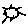
Label: sun